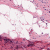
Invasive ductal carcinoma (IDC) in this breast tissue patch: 1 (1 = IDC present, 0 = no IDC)